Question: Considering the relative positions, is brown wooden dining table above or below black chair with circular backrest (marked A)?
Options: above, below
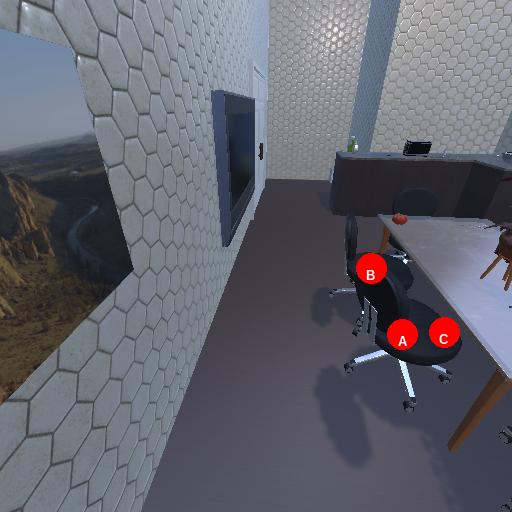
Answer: above